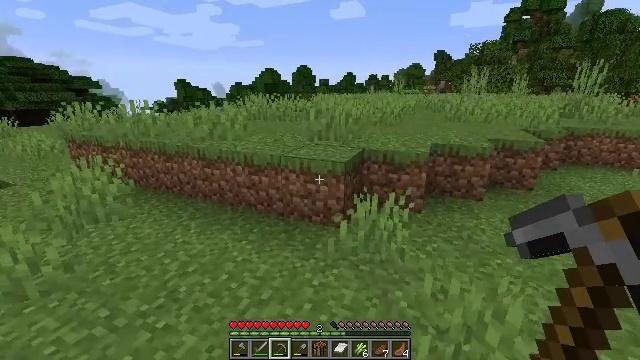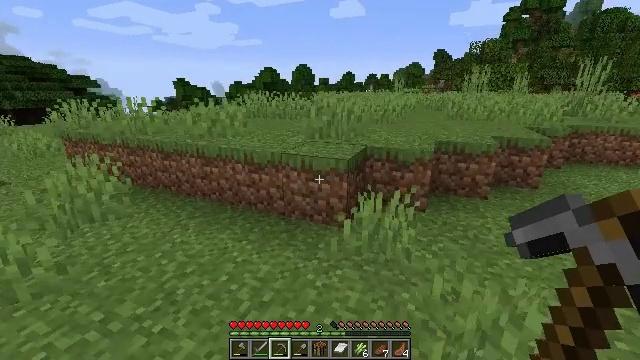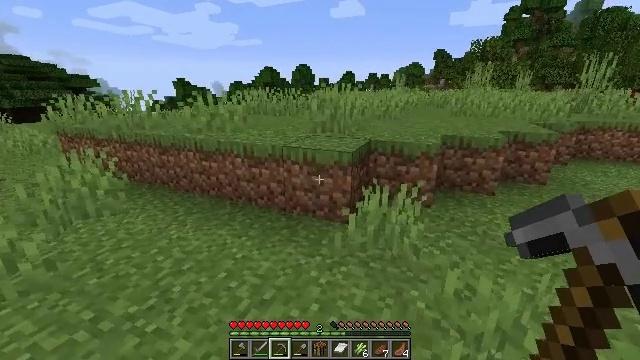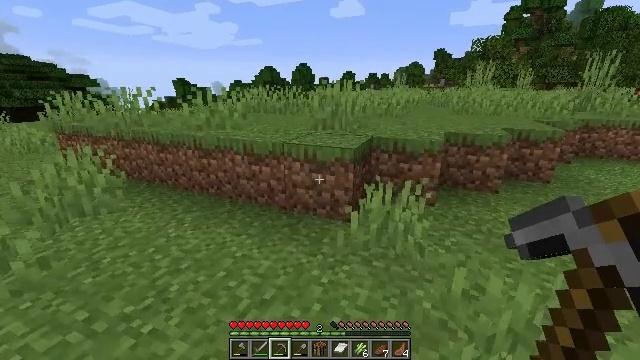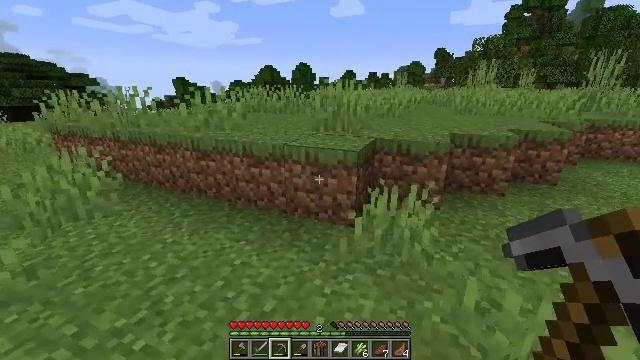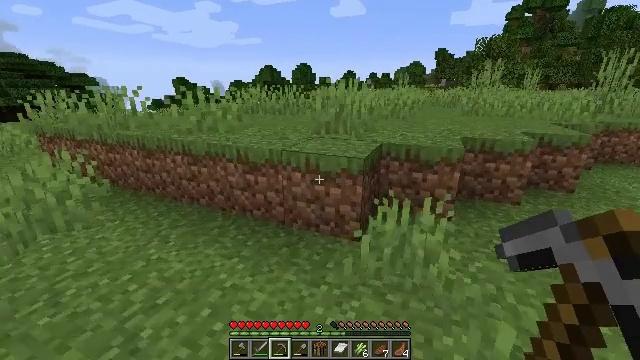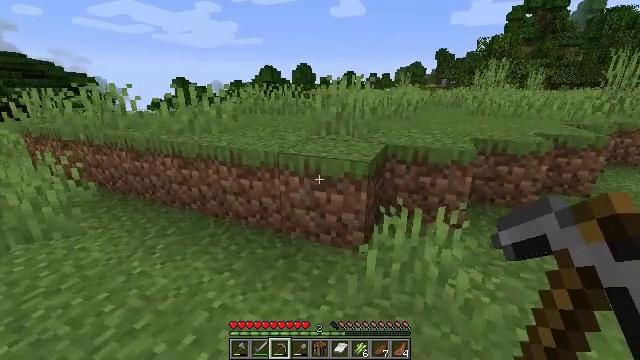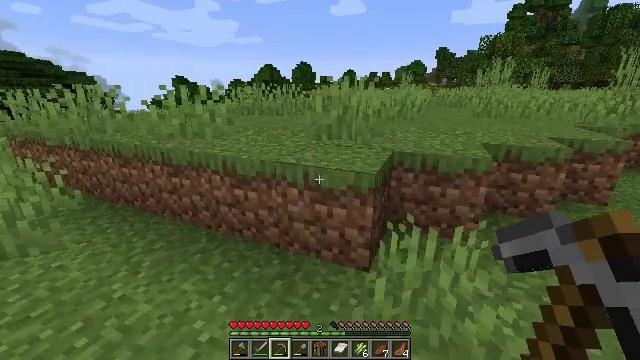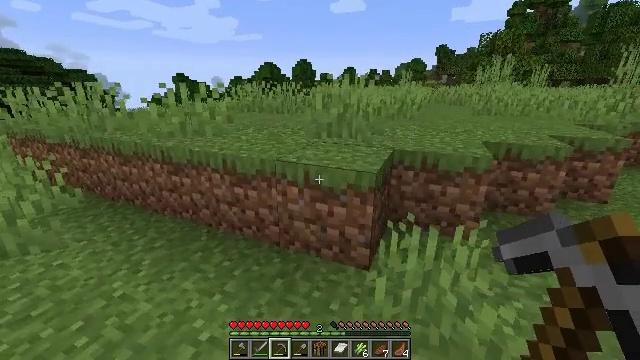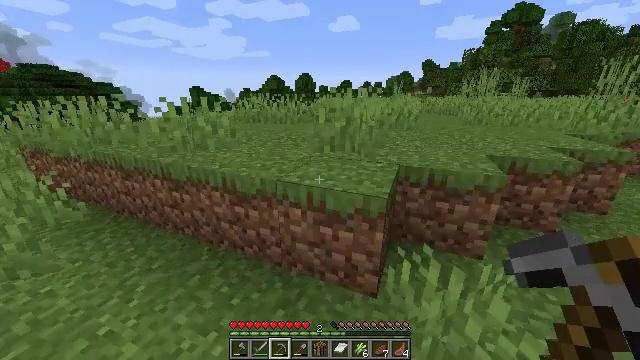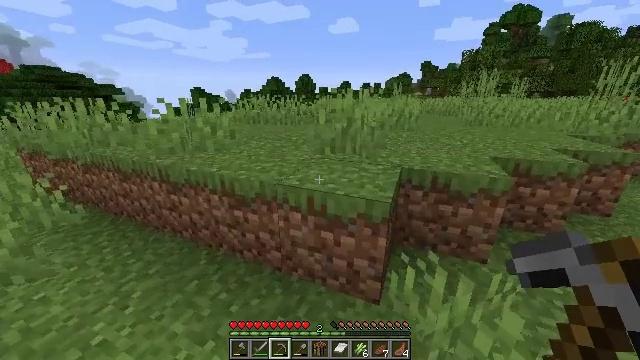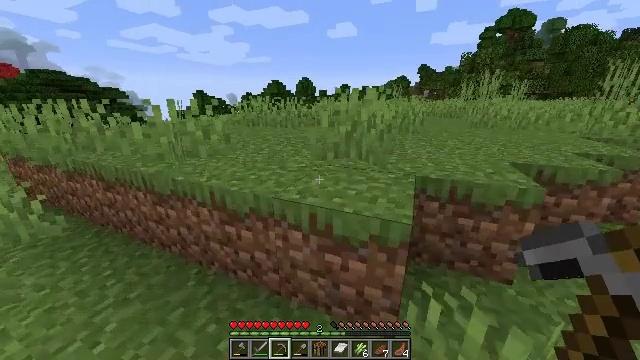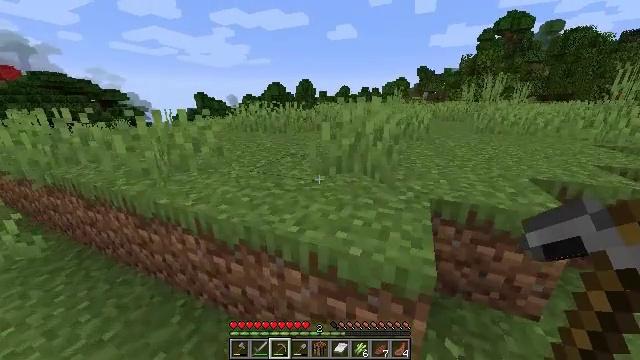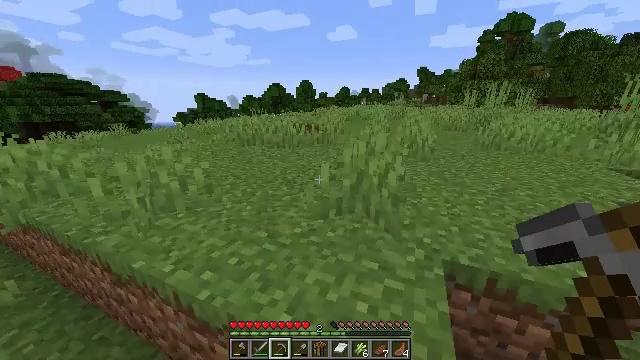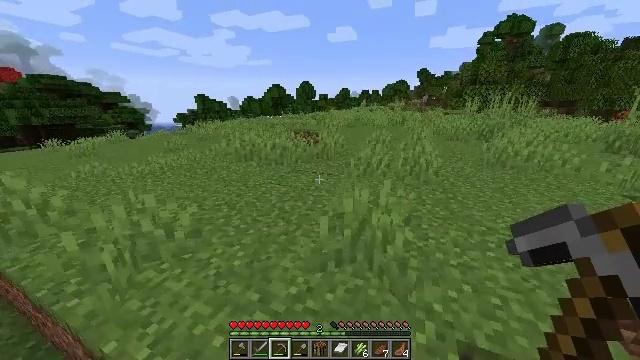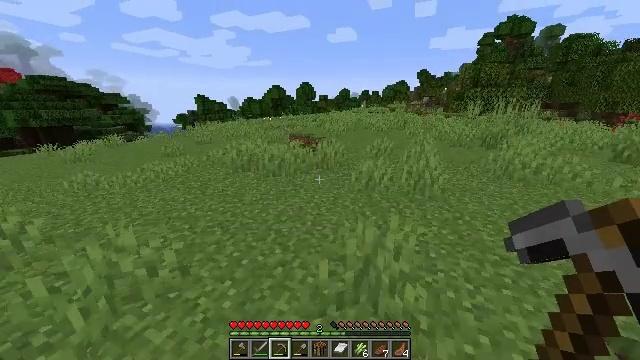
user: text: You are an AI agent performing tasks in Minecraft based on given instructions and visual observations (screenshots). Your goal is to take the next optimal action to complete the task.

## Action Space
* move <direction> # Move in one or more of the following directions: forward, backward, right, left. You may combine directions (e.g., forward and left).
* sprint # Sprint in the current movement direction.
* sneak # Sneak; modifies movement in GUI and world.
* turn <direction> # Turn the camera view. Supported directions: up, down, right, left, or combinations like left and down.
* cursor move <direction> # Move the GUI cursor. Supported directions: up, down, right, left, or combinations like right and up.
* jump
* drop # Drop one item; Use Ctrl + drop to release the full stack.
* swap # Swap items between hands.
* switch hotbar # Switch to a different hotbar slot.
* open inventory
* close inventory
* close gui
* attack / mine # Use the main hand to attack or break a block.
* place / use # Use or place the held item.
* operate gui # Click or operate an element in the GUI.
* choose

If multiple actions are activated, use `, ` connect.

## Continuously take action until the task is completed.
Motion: motion action
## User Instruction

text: Clear the ground by mining grass.
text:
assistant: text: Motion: move forward
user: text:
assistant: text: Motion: move forward
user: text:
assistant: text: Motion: move forward
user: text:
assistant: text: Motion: move forward
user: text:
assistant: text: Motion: move forward
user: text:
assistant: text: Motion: move forward
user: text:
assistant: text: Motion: move forward, sprint
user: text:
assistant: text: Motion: move forward, sprint
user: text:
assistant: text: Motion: move forward, sprint
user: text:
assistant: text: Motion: move forward, sprint
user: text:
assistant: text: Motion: move forward, sprint
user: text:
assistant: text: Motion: move forward, sprint, jump
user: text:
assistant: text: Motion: move forward, sprint, jump
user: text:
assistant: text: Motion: move forward, jump
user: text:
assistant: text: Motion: move forward, jump
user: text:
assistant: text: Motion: move forward
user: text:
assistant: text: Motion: move forward
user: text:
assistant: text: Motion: move forward
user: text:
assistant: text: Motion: move forward
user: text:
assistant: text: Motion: move forward
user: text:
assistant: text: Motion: move forward
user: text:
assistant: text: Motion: move forward
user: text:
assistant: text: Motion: move forward
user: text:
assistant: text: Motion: move forward
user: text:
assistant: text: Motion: move forward, turn down
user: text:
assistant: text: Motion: move forward
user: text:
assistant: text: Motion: move forward
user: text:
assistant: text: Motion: move forward
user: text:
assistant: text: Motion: move forward, turn left and down
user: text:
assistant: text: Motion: move forward, turn left and down